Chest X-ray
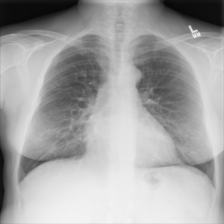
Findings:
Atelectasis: negative
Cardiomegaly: negative
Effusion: negative
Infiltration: negative
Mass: negative
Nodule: negative
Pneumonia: negative
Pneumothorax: negative
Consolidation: negative
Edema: negative
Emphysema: negative
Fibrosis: negative
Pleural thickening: negative
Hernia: negative